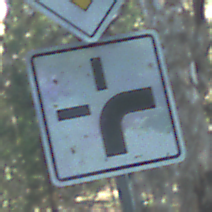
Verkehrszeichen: VerlaufVorfahrtsstrasse3
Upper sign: Vorfahrtsstrasse
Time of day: MorningAfternoon
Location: Outdoor (Nature)
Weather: Clear
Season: NotSpecified
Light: Natural